Question: I have a Domino 9.0.1 Server with a static website which contains a svg file (because, you know, scalable, pretty, etc).
But the domino server is sending an HTTP header of application/octet-stream.
I have setup under Configuration/Web/File identifications a document with:
'''
MIME type: image
MIME subtype: svg+xml
File extension: svg
'''
but no bananas.

can you help?
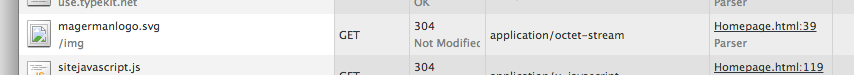
Answer: The File Identification documents are used with MIME types for mail. To add a MIME type for web content, you need to edit the httpd.cnf file in the Domino data directory and refresh the HTTP task.